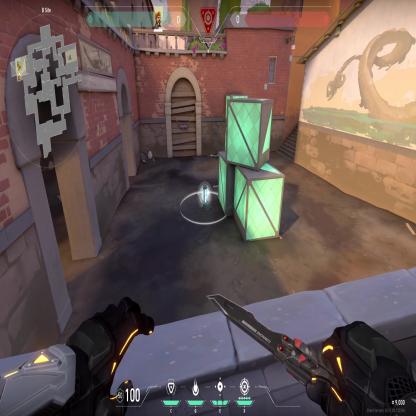
Label: planted spike